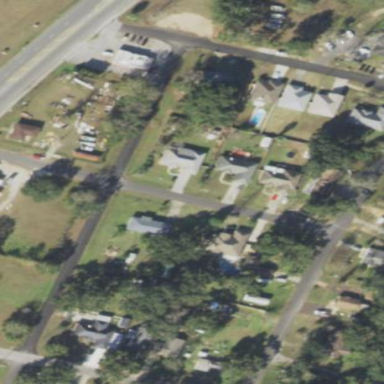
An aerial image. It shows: Single-family residential area.